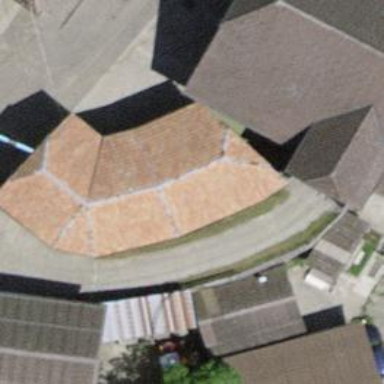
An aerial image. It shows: Rural barn.